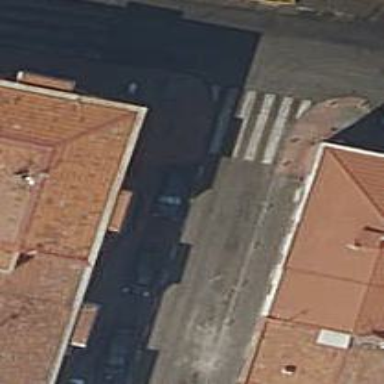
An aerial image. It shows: Uncontrolled zebra crossing on the road.